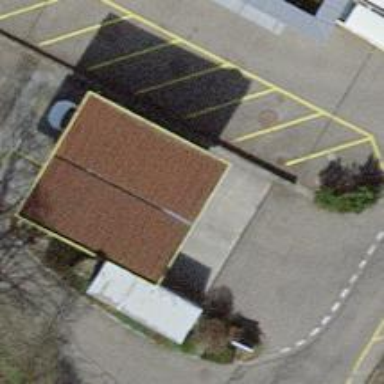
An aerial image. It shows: Fuel station.